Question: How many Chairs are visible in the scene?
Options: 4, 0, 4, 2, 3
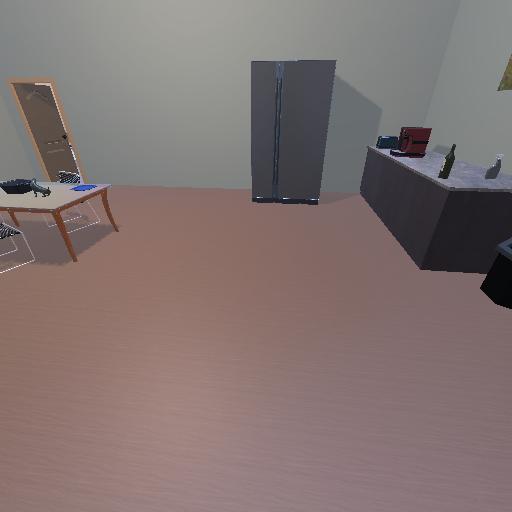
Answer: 4